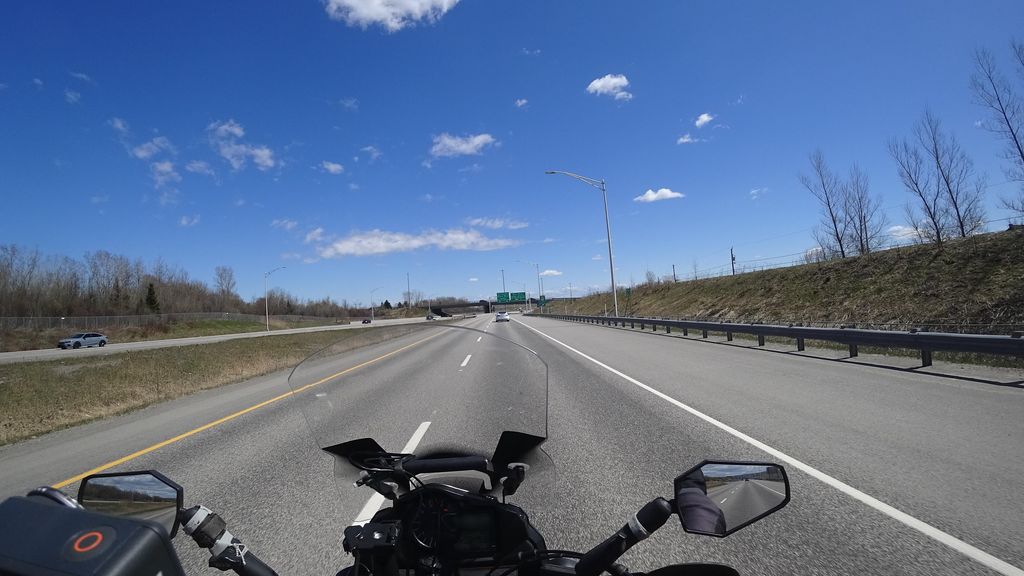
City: quebec_city